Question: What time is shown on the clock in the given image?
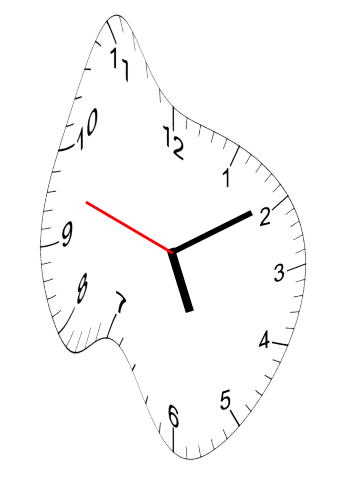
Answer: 05:09:48